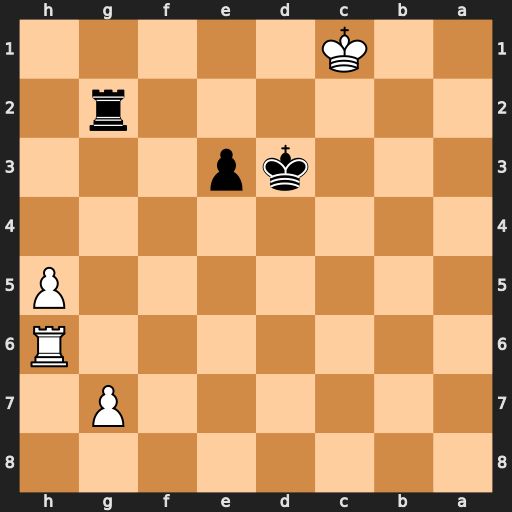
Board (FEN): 8/6P1/7R/7P/8/3kp3/6r1/2K5
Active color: b
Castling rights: -
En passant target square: -
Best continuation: Rg1+ Kb2 Rxg7 Rd6+ Ke2 Kc3 Rc7+ Kd4 Re7 h6 Kd2